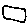
Label: square